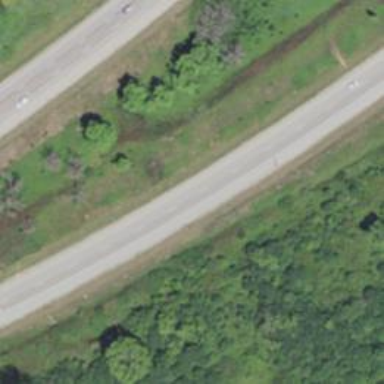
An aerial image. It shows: Asphalt motorway.